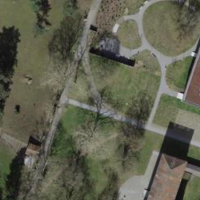
EUNIS habitat code: 53
Species observed at this site:
Lamium galeobdolon